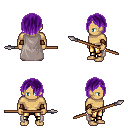
a pixel art fantasy rpg character, male body template, human, tanned skin, gray cape, gold greaves, purple bangs hairstyle, leather bracers, spear, four views (front, back, left, right), 2x2 character sprite sheet, small pixel art, hard edges, no anti-aliasing